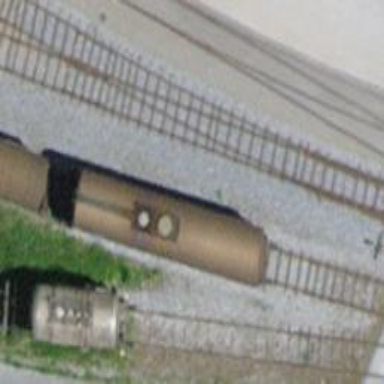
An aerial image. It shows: Single railway spur track.